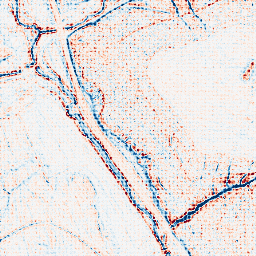
Category: edge_preserving
Decomposition family: anisotropic_diffusion
Decomposition parameters: iterations: 5
kappa: 50
gamma: 0.15
Upsampling method: sinc_blackman
Upsampling parameters: scale: 4
kernel_size: 4
Upsampling scale: 4